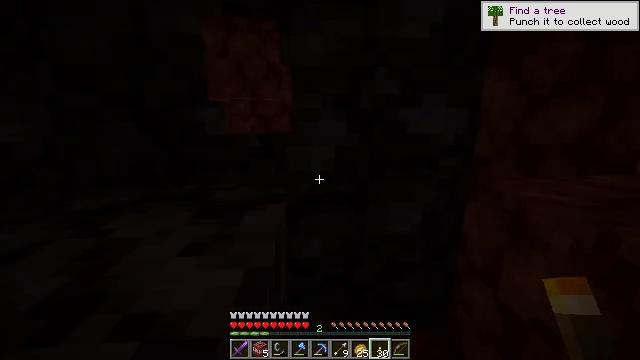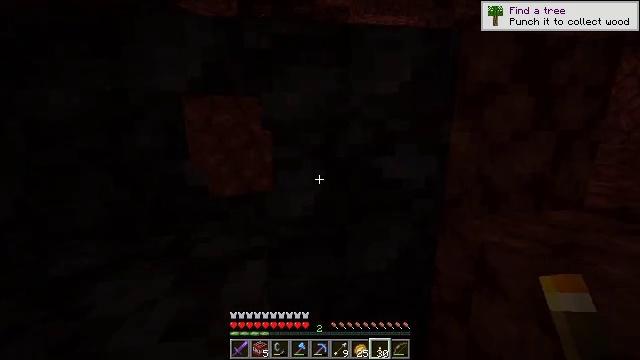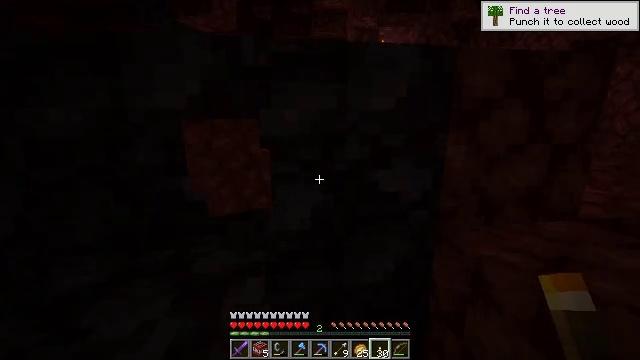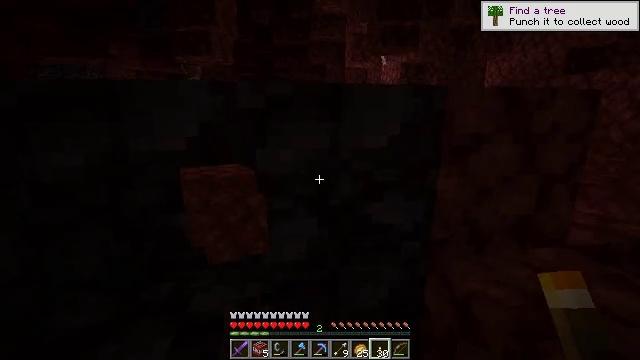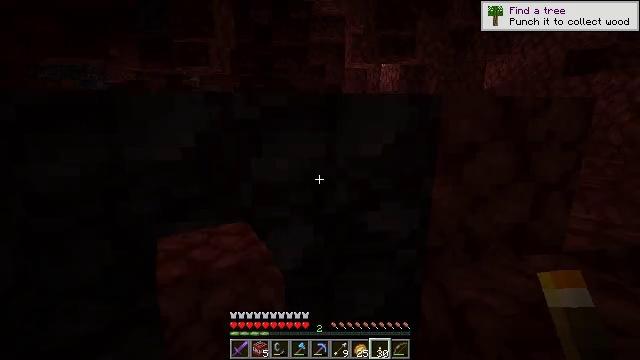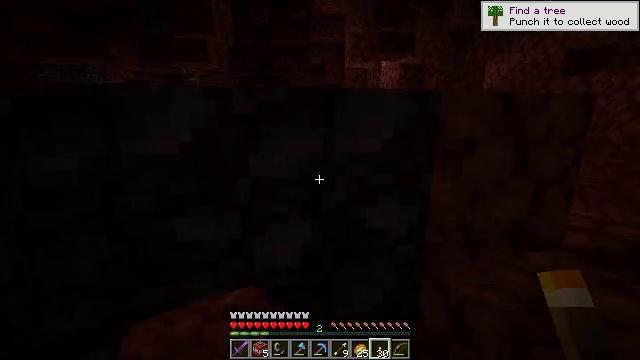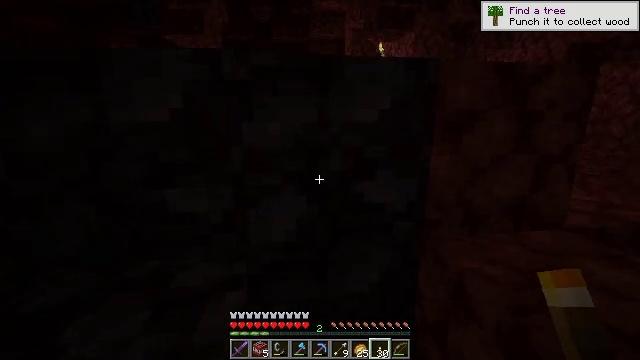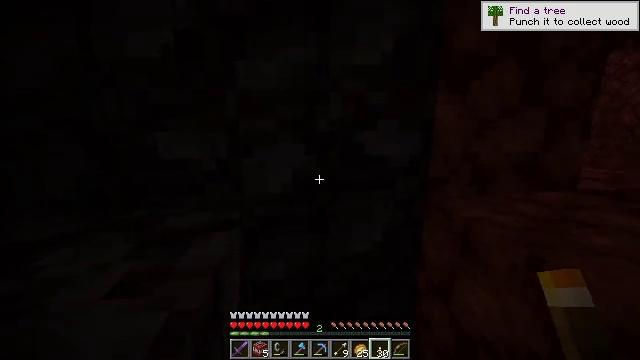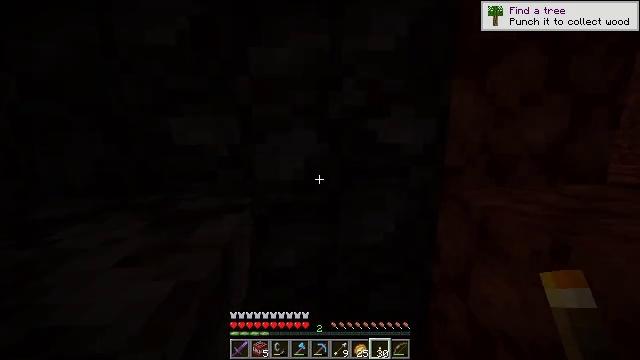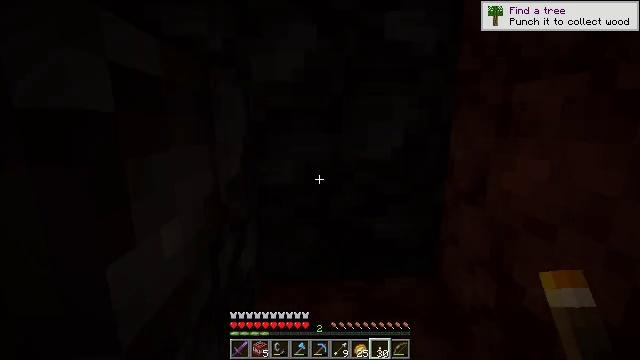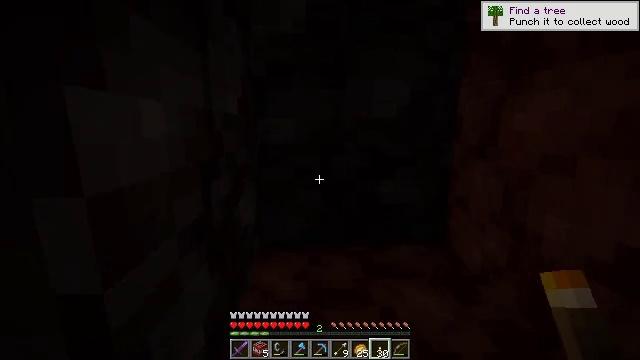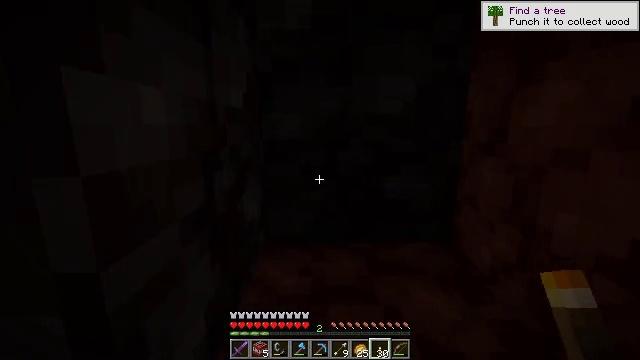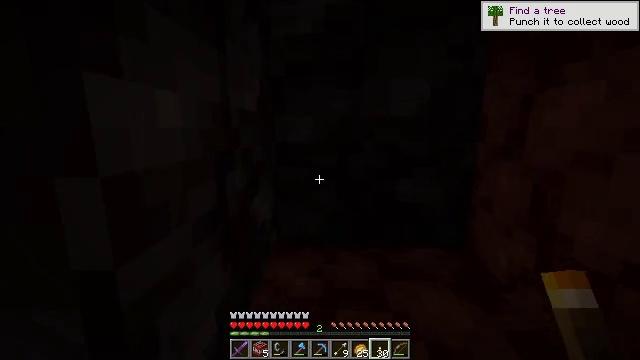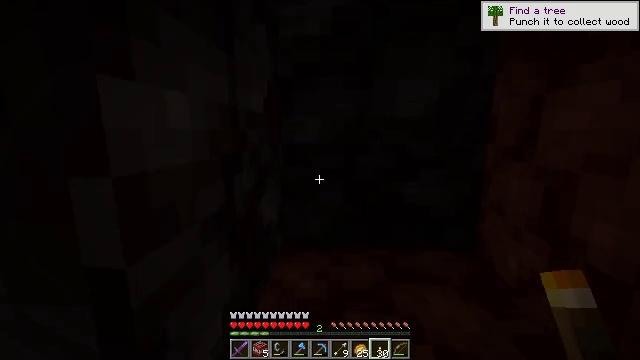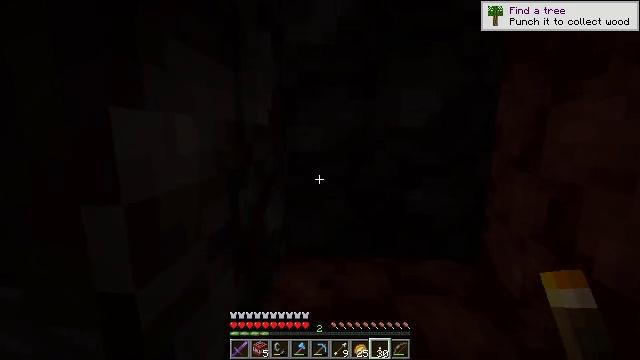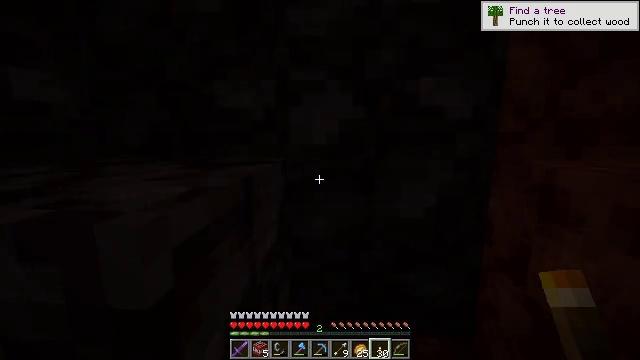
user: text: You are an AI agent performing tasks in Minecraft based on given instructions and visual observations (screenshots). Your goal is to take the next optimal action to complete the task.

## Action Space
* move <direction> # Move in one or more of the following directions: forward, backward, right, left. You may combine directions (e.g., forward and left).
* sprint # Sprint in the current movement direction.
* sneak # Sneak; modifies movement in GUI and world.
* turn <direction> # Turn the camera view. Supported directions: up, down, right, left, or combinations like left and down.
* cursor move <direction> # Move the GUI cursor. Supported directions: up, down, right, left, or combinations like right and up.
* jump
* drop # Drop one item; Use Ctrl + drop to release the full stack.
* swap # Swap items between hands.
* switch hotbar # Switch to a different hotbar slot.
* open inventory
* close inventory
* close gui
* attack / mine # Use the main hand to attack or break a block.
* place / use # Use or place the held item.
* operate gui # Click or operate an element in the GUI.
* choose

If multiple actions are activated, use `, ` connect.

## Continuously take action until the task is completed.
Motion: motion action
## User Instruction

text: Mine the ancient debris in the Nether.
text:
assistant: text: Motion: move forward, turn right and up, jump
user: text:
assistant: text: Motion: move forward, jump
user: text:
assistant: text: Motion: move forward, jump
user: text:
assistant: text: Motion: move forward, jump
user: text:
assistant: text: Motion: move forward, jump
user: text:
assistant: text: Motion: move forward
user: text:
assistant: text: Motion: move forward
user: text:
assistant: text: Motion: move forward, turn left
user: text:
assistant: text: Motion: move forward, turn left
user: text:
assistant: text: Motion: move forward, turn left
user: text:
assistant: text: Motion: move forward, turn left
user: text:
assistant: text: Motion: move forward, turn left
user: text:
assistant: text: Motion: move forward, turn left
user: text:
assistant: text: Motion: move forward, jump
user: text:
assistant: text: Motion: move forward, jump
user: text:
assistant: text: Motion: move forward, jump
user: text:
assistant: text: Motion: move forward, turn left, jump
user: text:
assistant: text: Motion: move forward
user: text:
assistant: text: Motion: move forward
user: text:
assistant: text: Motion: move forward
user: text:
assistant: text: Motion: move forward, turn left
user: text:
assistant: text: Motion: move forward, turn left
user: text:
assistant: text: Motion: move forward, turn left
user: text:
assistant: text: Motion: move forward, turn left
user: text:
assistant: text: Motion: move forward, turn left
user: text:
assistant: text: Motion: move forward
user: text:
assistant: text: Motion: move forward and move right, turn right
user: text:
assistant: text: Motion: move forward and move right, turn right
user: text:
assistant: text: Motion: move forward and move right
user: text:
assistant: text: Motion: move forward and move right